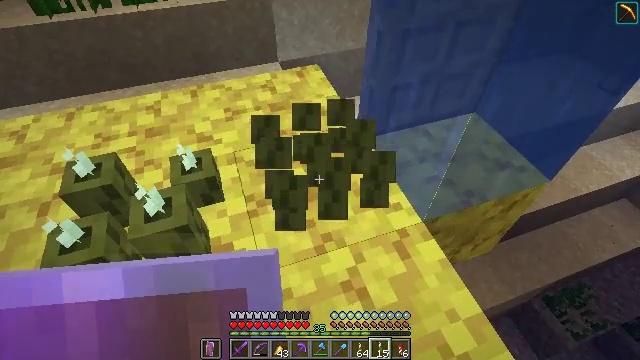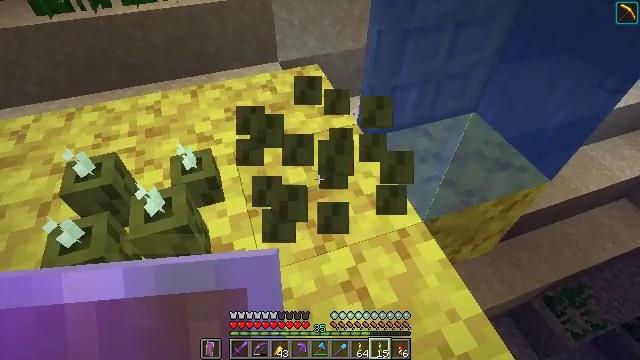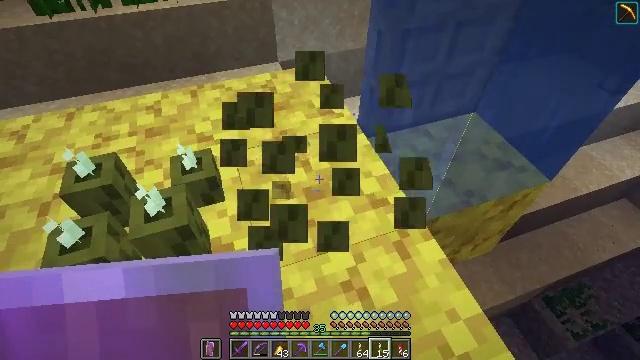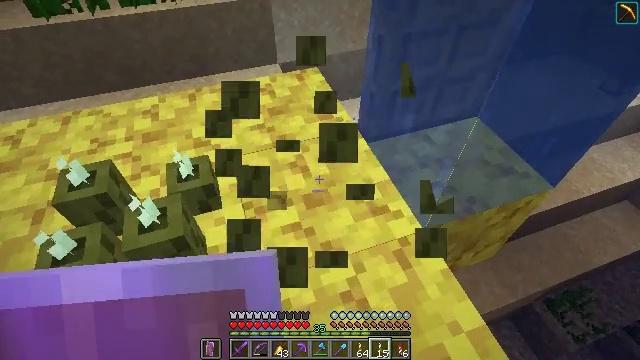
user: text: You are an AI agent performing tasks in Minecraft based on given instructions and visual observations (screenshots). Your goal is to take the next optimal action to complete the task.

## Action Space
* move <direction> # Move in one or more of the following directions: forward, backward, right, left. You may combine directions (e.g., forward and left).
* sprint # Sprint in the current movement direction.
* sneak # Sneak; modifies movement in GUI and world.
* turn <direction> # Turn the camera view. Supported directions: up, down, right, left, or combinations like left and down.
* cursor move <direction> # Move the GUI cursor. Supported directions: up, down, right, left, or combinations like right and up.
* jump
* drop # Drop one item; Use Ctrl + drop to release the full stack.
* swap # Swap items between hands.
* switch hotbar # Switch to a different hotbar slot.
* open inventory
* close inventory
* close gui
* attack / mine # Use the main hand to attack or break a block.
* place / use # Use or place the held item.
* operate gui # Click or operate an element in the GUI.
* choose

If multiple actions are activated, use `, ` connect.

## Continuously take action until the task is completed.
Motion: motion action
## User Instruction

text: Harvest sea pickles while diving.
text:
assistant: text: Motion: no_op
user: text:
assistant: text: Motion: no_op
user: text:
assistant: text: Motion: move forward
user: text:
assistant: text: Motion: no_op